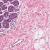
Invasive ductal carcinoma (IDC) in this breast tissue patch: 0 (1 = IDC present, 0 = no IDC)